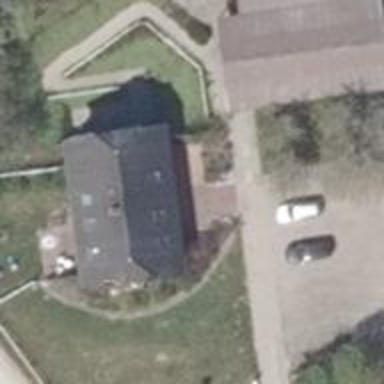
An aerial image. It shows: Veterinary facility.